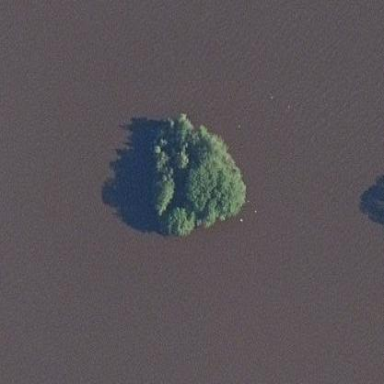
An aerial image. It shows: Island.